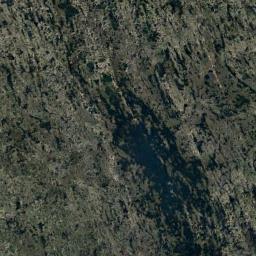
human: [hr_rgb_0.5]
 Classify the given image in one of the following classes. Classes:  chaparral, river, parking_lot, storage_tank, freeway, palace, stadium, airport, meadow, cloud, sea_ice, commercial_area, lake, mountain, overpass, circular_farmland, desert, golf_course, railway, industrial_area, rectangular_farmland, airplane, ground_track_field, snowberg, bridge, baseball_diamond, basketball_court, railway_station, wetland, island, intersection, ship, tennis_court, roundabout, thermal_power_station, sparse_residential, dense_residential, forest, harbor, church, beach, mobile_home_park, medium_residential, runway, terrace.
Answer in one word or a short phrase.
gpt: wetland